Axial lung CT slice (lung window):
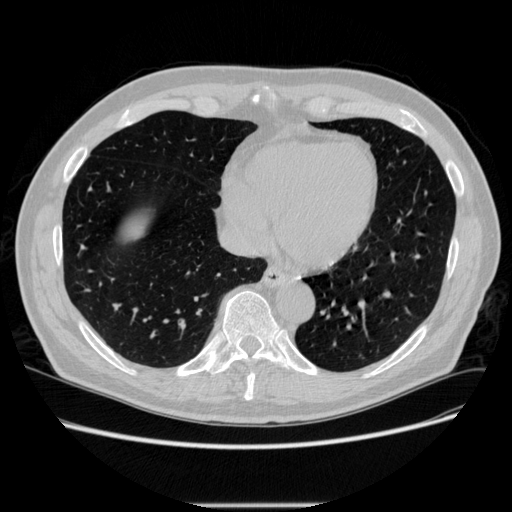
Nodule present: no